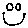
Label: smiley face